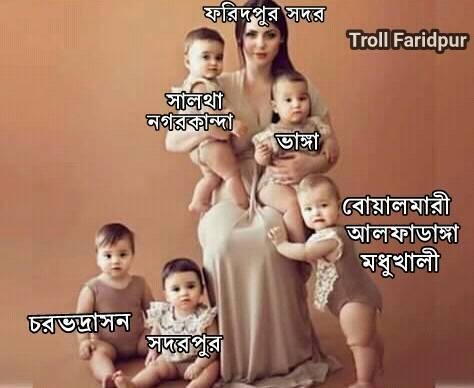
Caption: ফরিদপুর সদর   সালথা নগরকান্দা    ভাঙা    বোয়ালমারী আলফাডাঙ্গা মধুখালী    চরভদ্রাসন    সদরপুর
Label: non-hate